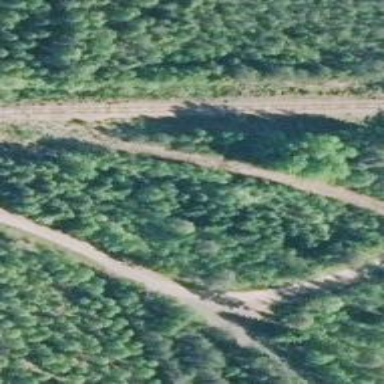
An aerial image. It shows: Wedge used for railway derailment.